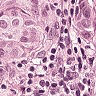
Metastatic tissue present: yes